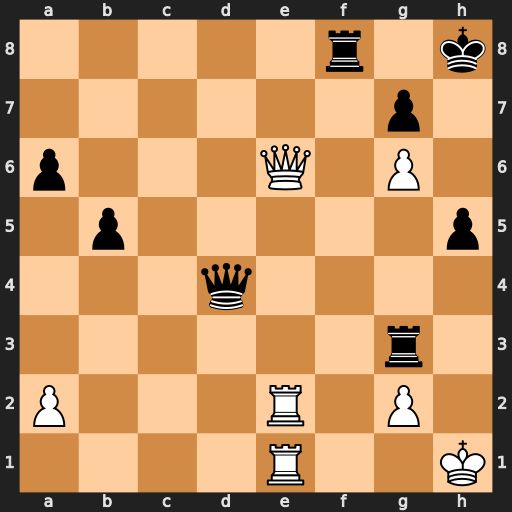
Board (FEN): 5r1k/6p1/p3Q1P1/1p5p/3q4/6r1/P3R1P1/4R2K
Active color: w
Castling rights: -
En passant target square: -
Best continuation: Qf5 Qh4+ Kg1